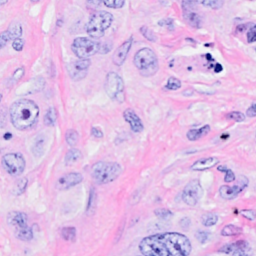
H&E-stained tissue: Breast